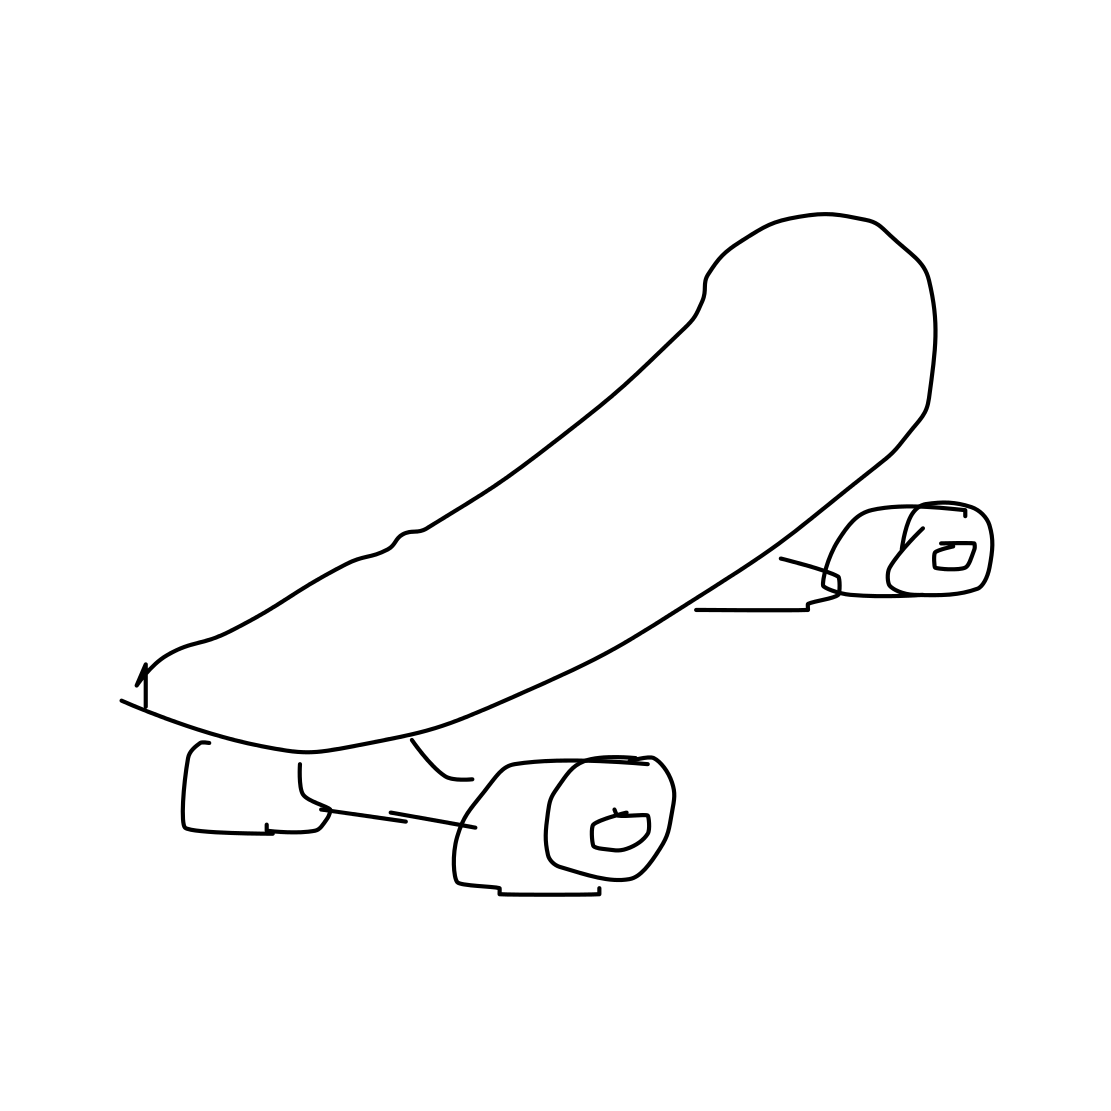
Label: skateboard